Aerial crown-view tile of a tropical tree (Barro Colorado Island, Panama), acquired 20240611:
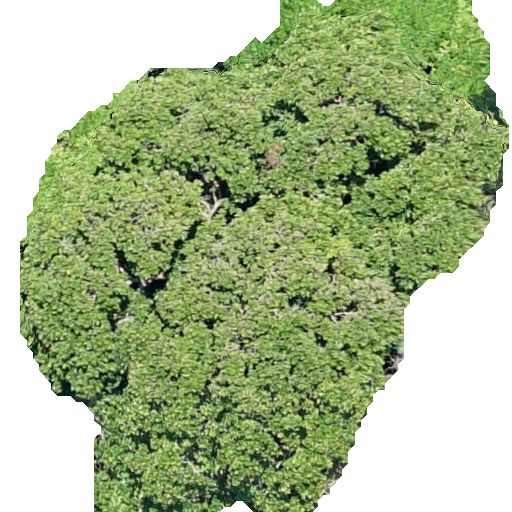
Species: Anacardium excelsum
GBIF accepted scientific name: Anacardium excelsum
Crown area: 295.977 m²